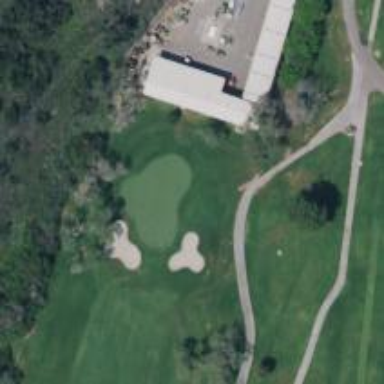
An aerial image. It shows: Golf hole.